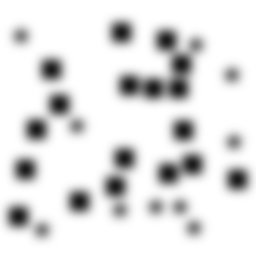
Squares: 18
Triangles: 0
Stars: 10
Total shapes: 28